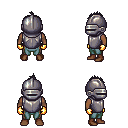
a pixel art fantasy rpg character, male body template, human, dark skin, steel chest armor, teal pants, raven mohawk hairstyle, metal helm, gold gloves, brown shoes, four views (front, back, left, right), 2x2 character sprite sheet, small pixel art, hard edges, no anti-aliasing